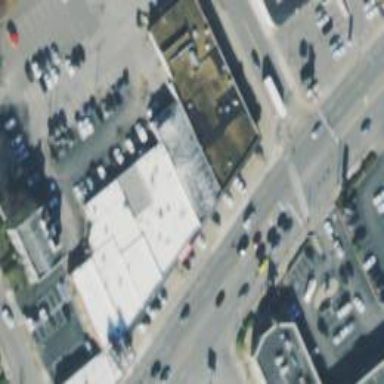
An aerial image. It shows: Parking available on the street side.